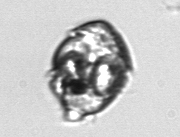
Label: Proterythropsis